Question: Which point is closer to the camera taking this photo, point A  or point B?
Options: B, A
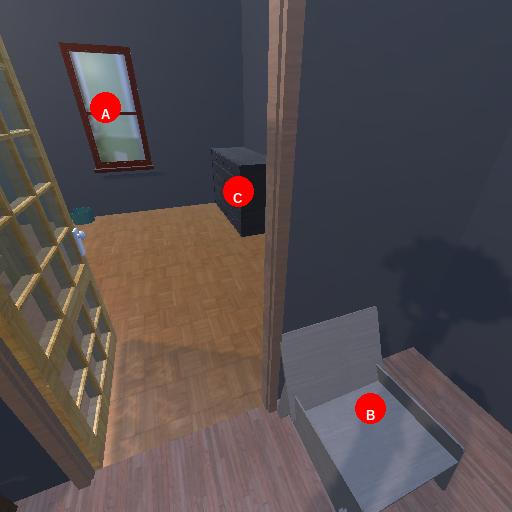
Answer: B